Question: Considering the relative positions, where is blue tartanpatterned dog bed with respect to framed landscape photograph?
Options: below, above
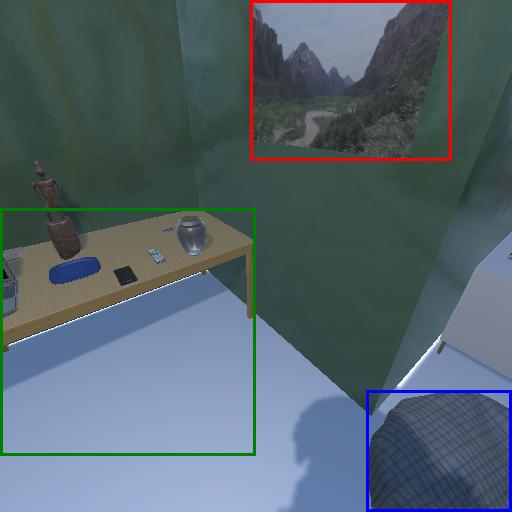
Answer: below